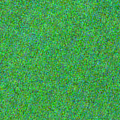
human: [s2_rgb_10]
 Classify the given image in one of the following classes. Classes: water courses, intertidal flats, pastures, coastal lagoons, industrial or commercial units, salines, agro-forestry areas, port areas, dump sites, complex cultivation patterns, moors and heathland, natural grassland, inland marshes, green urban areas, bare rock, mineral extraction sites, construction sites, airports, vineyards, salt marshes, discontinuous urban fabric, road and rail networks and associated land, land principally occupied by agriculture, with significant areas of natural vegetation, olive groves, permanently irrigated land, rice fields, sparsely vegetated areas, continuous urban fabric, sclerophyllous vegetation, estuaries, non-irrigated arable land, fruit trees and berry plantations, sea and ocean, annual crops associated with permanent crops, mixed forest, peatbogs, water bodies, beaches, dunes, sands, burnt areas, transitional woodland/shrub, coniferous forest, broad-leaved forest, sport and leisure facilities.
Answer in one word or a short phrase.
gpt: sea and ocean